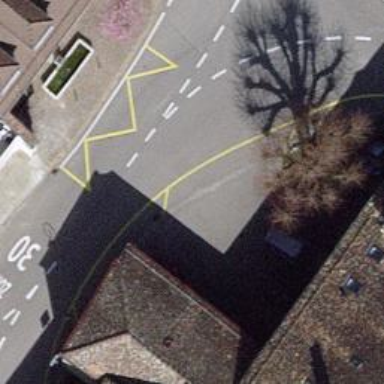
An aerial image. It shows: Bus stop with stop position for public transport.